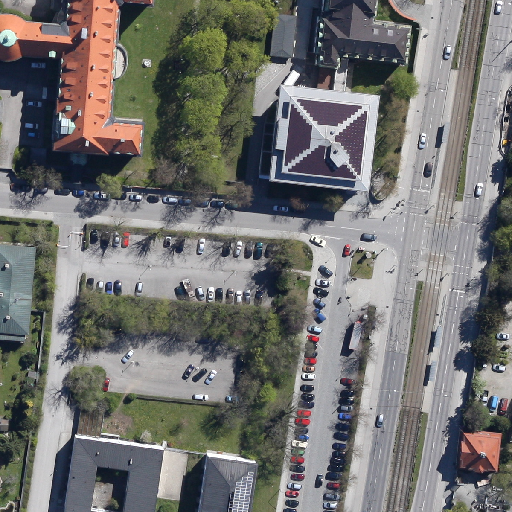
Referring expression: impervious surface